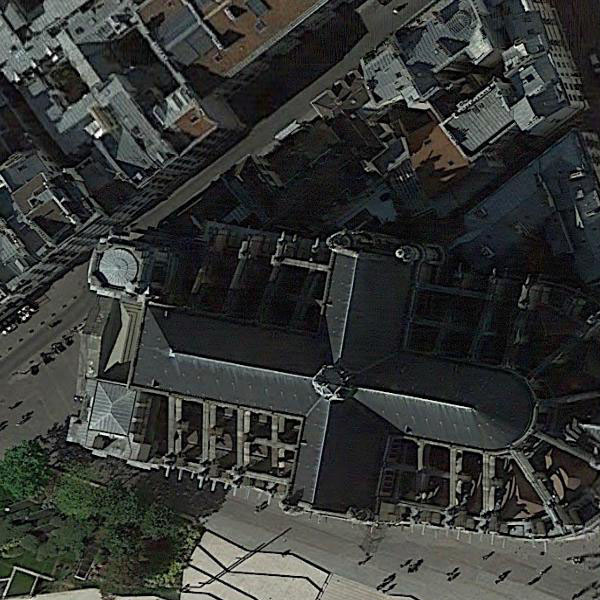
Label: Church